Question: Given: Protractor Test with this html and js code. Was able to do browser.get and click on link to get to log on page successfully. The Log In form requires a userid and password which was entered correctly from the test, but I can't click the button.
'''
<button type="submit" class="button positive">Log In</button>
element.all(by.buttonText('Log In')).then(function (item) {
item.forEach(function (final) {
final.submit();
final.click();
});
'''
If I put a break point on the ForEach statement I see that 'item' is indeed an array with a length of 1. It I then break at 'final.submit();' I see this..

I even tried to submit the form instead of zeroing in on the button...
'''
var af = element.all(by.name('loginForm'));
af.submit();
});
'''
Results were the same...
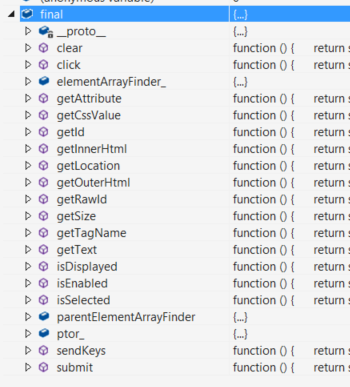
Answer: The root cause of this problem was that the content of the form submission was wrong. This was only able to be seen by looking a network level response on the form submission, in essence, the click was working, it's just that the page did nothing. The developers of the login form didn't expose any login errors in the application.
So I looked into how to get the http response code using protractor and it's not supported because the Selenium team has decided it's not a part of the plan. Therefore, from a Protractor perspective, your only alternative is to put in the proper expect statement and fail the test if it doesn't 'get there'.
I also was able to determine that the screen shot above was the structure of the Seleneium WebElement class. Because Selenium is Asynchronous only, what is seen above is only the methods as it is the promise that returns the results of the properties and or the function calls.